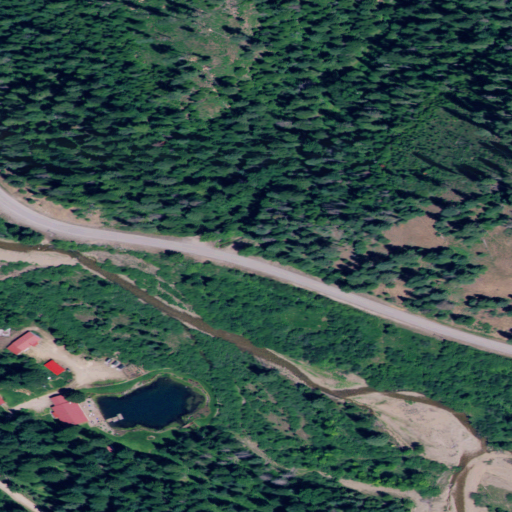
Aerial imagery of valley in Idaho named Prospect Gulch containing grassland, herbaceous wetlands, evergreen forest, open development, shrub, and low intensity development